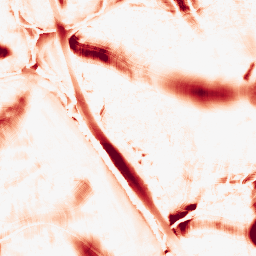
Category: morphological
Decomposition family: morphological_ellipse
Decomposition parameters: operation: opening
width: 50
height: 50
Upsampling method: quintic
Upsampling parameters: scale: 4
Upsampling scale: 4